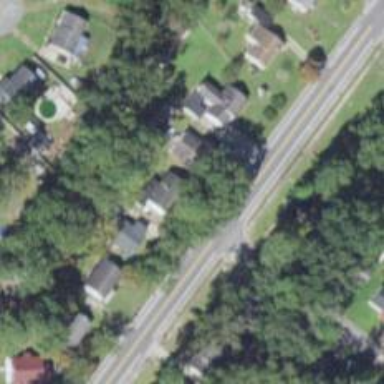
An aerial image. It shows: Residential road.